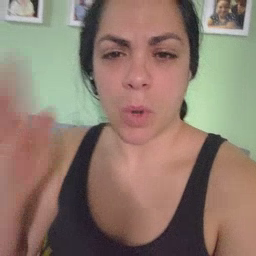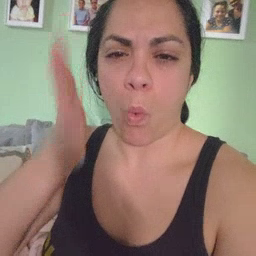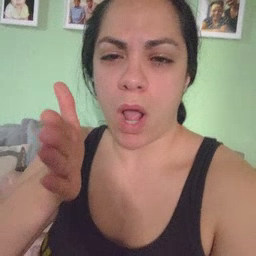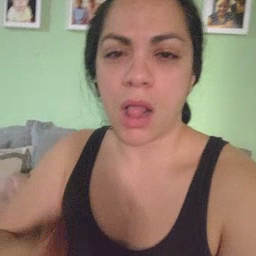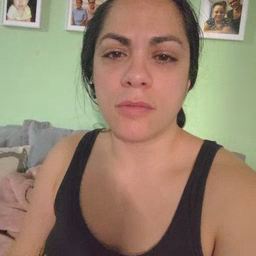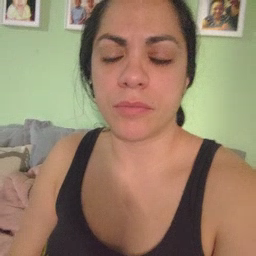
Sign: will